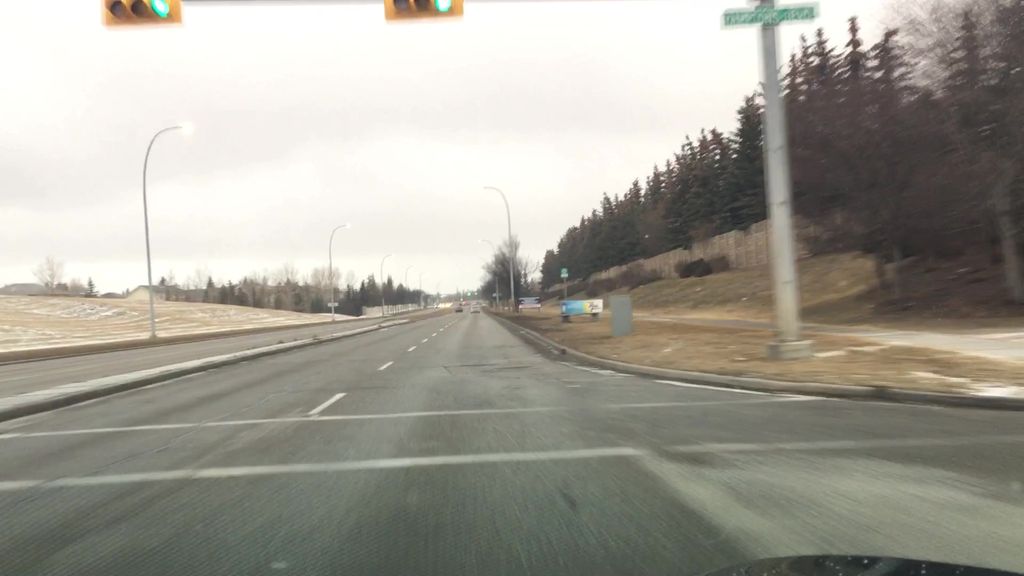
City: calgary